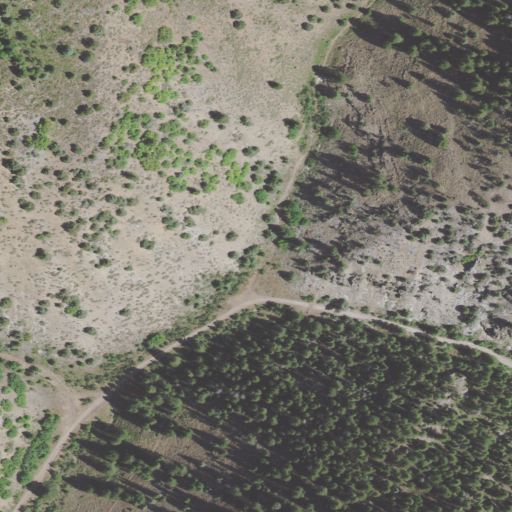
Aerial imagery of valley in Utah named Seep Hollow containing shrub, evergreen forest, open development, and deciduous forest